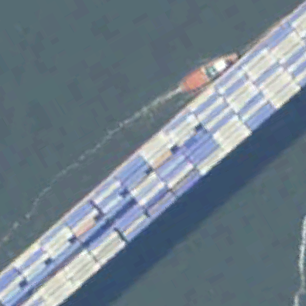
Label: Container_ship